Question: I want total time consumed of below C column for respective tasks placed in column A and column B consisting of corresponding time

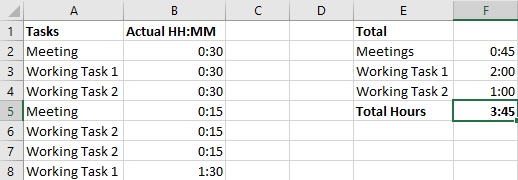
Answer: Enter the formula in cell 'F2' , and drag down,
'''
=SUMIF(A:A,E2,B:B)
'''
Format the F column to 'hh:mm' format to get the desired result. You can do this by selecting column F and pressing 'Ctrl + 1', and select the format.
Formula in cell 'F5',
'''
=SUM(F2:F4)
'''
Note:- Cell 'E2' in your image is 'Meetings' which should actually be 'Meeting', for this formula to work. You cannot have a different word in column E and a different word in column A.